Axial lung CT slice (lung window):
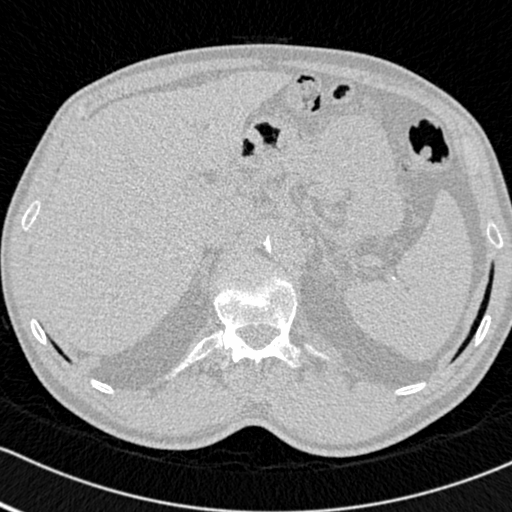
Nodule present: no